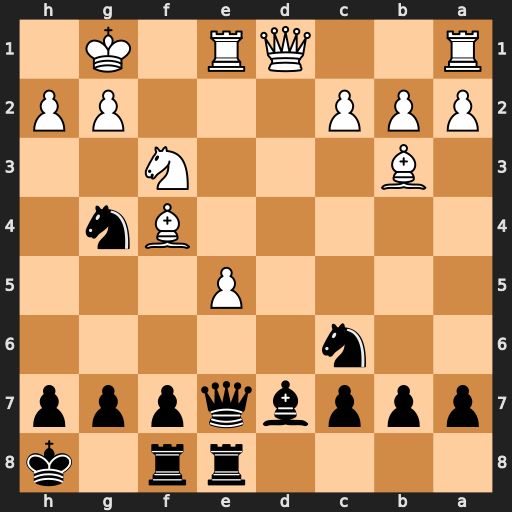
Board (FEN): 4rr1k/pppbqppp/2n5/4P3/5Bn1/1B3N2/PPP3PP/R2QR1K1
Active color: b
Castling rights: -
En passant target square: -
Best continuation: Qc5+ Be3 Nxe3